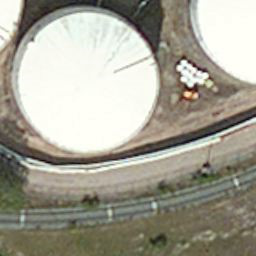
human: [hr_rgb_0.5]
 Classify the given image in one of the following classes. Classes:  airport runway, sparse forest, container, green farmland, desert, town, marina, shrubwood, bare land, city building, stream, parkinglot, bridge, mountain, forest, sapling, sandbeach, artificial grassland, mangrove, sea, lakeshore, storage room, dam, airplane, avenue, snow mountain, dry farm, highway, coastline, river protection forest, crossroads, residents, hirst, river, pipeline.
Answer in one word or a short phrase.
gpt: storage room